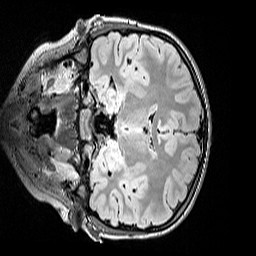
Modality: FLAIR
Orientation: coronal
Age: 9
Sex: female
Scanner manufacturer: siemens
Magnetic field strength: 3 T
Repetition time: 5 s
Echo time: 0.388 s